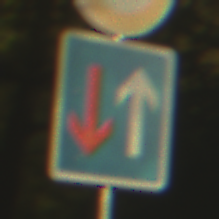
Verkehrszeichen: VorrangVorGegenverkehr
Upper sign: Geschwindigkeit40
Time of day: SunriseSunset
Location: Outdoor (Nature)
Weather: PartlyCloudy
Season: NotSpecified
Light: Natural